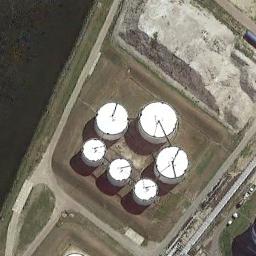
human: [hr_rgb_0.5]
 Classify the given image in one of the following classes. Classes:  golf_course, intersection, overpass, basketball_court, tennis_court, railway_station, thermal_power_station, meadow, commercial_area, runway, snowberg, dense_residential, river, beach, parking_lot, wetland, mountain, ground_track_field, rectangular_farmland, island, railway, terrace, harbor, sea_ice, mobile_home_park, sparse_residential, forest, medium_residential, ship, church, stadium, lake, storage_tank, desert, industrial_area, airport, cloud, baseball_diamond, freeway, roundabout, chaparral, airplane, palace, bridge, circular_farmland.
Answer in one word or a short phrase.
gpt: storage_tank